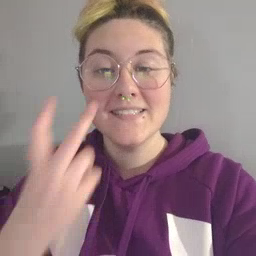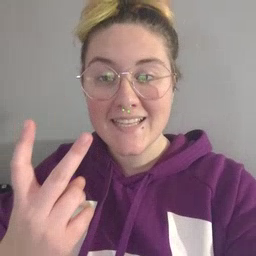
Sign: see